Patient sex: M
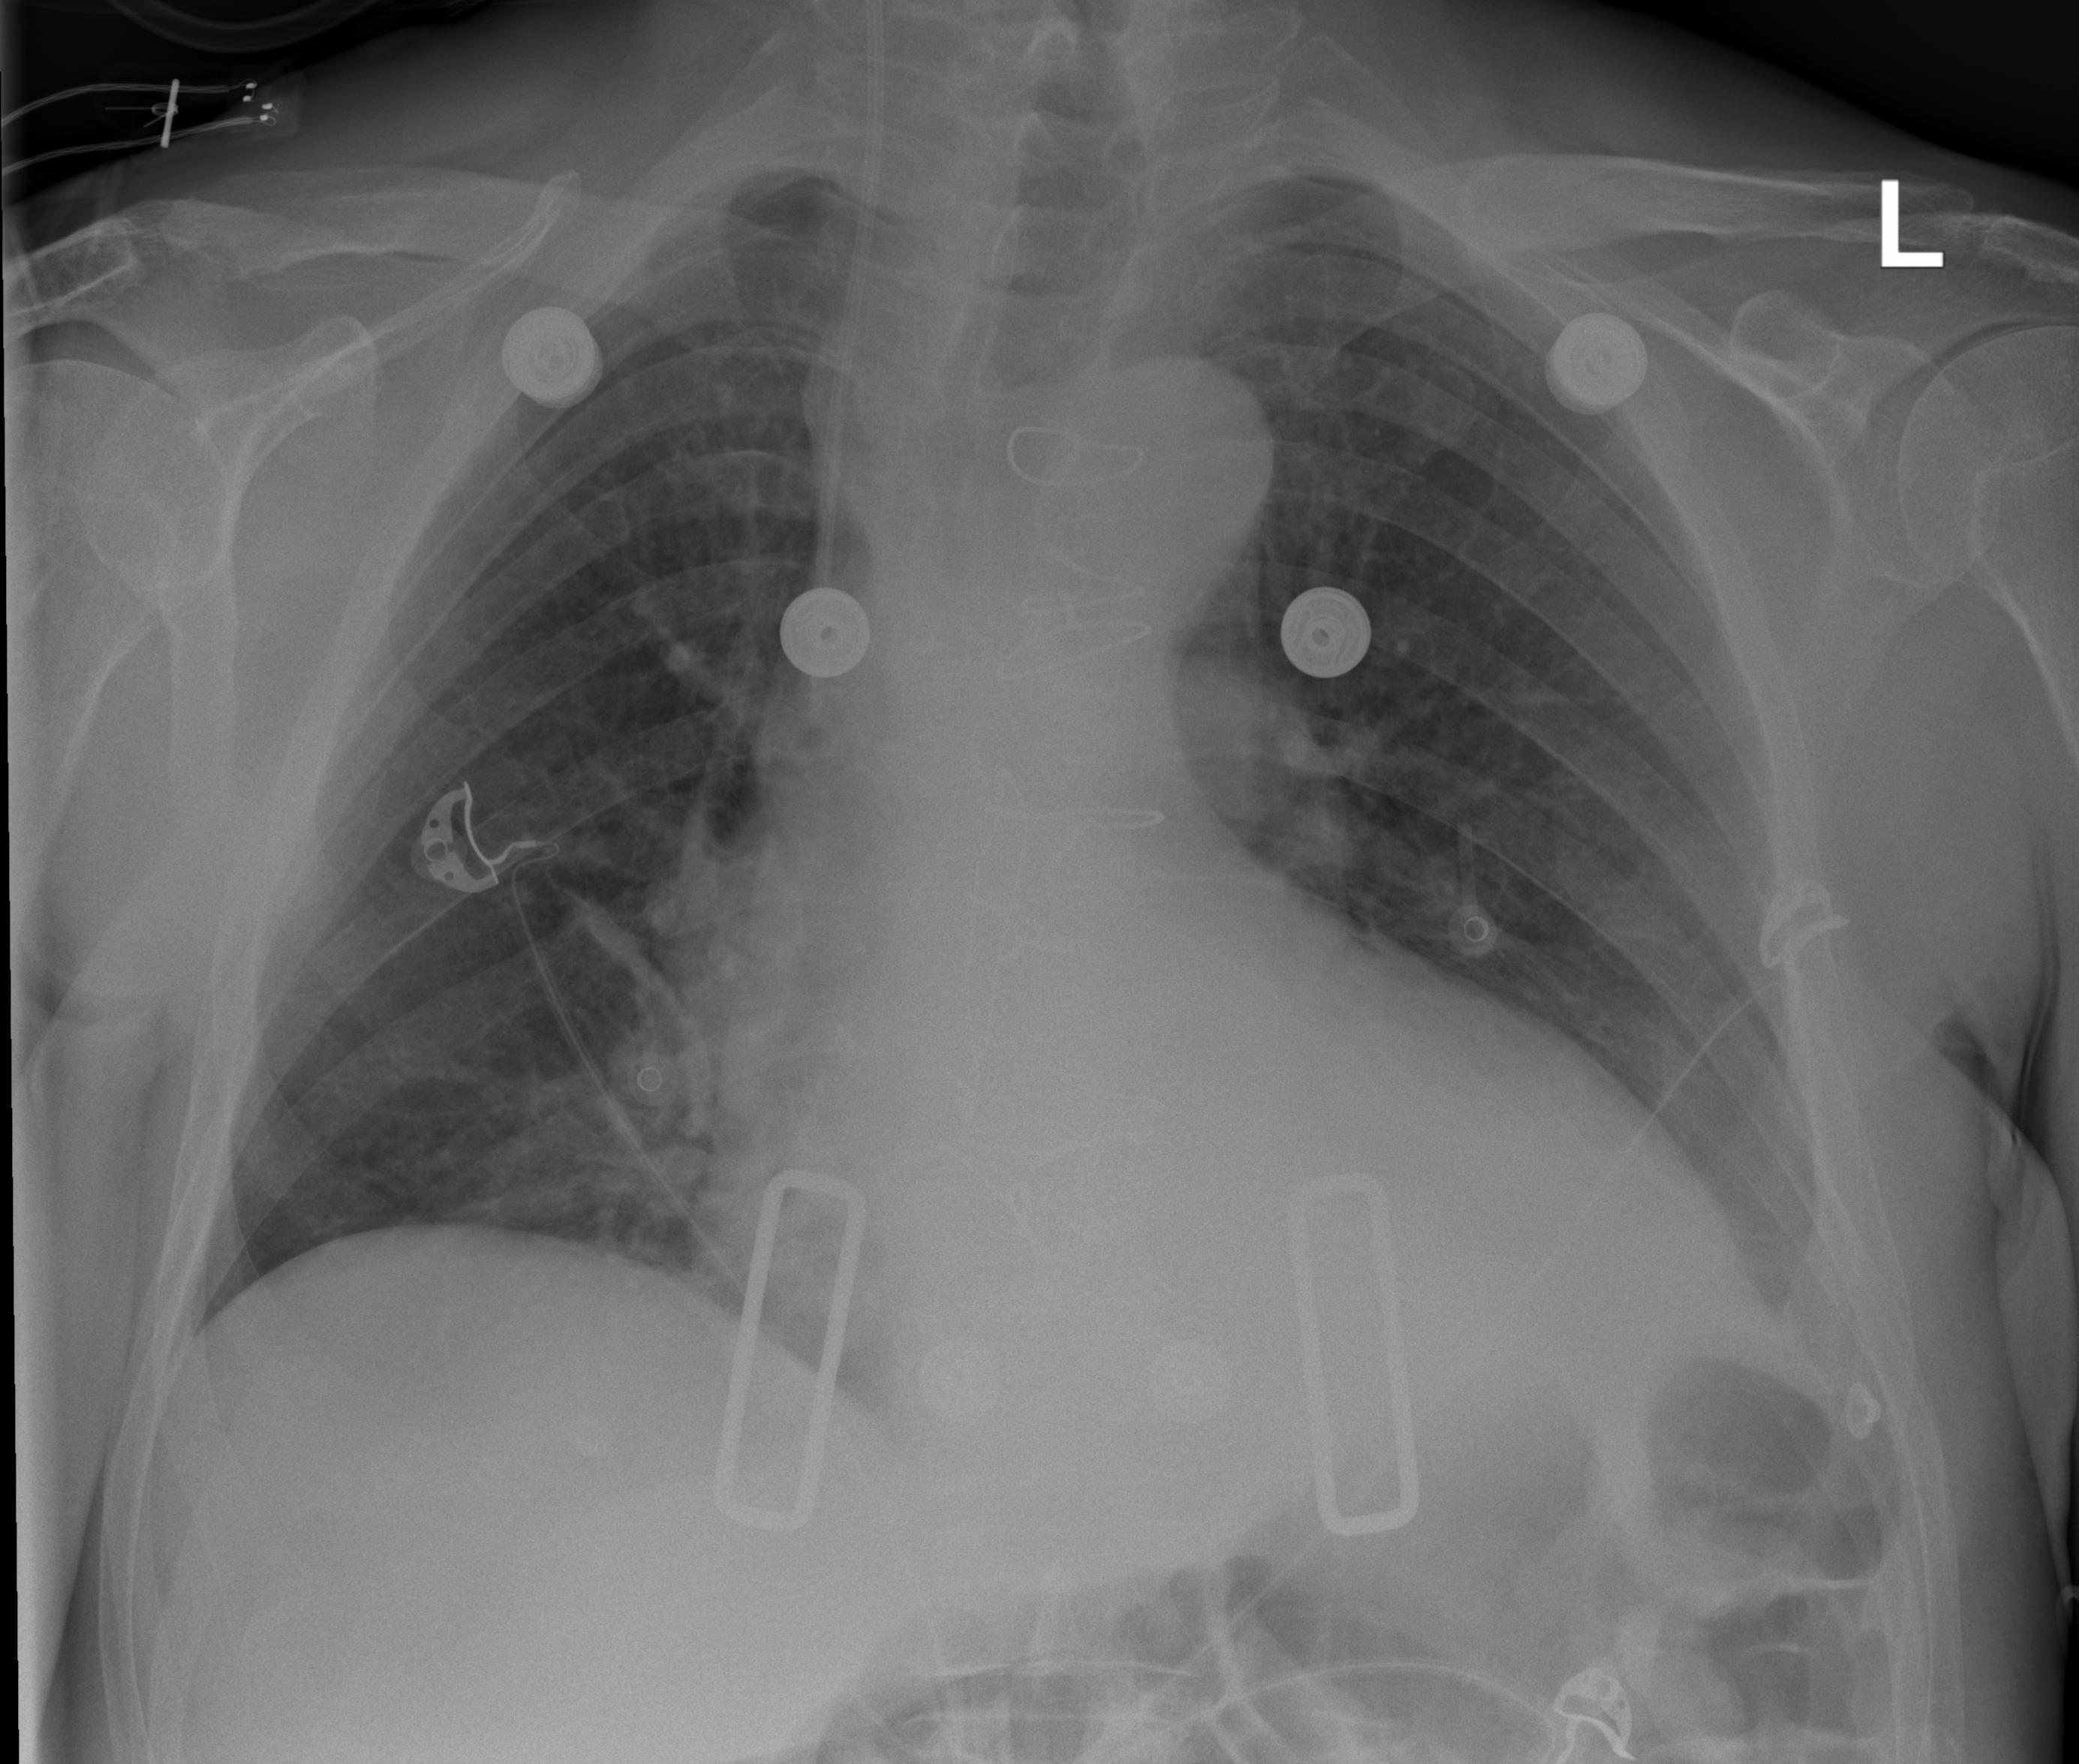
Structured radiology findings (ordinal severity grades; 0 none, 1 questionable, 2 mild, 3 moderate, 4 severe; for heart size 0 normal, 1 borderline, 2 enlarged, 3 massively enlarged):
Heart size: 3
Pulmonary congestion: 0
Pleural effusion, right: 0
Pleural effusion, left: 2
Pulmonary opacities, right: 0
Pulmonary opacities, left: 0
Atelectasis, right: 0
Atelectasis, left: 2